Question: I am creating a countdown timer in XAML.
The numbers shift down as the timer counts down, with the previous number and the next number faded out with a 'LinearGradientBrush' applied to an 'OpacityMask' as in the example below.

I have used the following XAML to do this ...
'''
<Grid>
<Grid.OpacityMask>
<LinearGradientBrush StartPoint="0.5,0.0" EndPoint="0.5,1.0" SpreadMethod="Pad" MappingMode="RelativeToBoundingBox">
<GradientStop Offset="0.0" Color="Transparent" />
<GradientStop Offset="0.5" Color="White" />
<GradientStop Offset="1.0" Color="Transparent" />
</LinearGradientBrush>
</Grid.OpacityMask>
<Grid HorizontalAlignment="Center" VerticalAlignment="Center">
<Grid.RenderTransform>
<TranslateTransform Y="0" />
</Grid.RenderTransform>
<Grid.RowDefinitions>
<RowDefinition Height="Auto" />
<RowDefinition Height="Auto" />
<RowDefinition Height="Auto" />
<RowDefinition Height="Auto" />
</Grid.RowDefinitions>
<Grid.ColumnDefinitions>
<ColumnDefinition Width="Auto" />
<ColumnDefinition Width="Auto" />
</Grid.ColumnDefinitions>
<!-- TextBlock definitions here --->
</Grid>
</Grid>
'''
However the 'LinearGradientBrush' also moves when I shift the 'TranslateTransform' of the 'TextBlock' container grid. It appears as though the opacity is calculated, the transform is applied.
It also seems a little odd that the 'LinearGradientBrush' seems to be independent of the size of the parent 'Grid' that it is applied to. It appears instead that it is applied relative to its visible contents i.e. the child 'Grid'. Is there a way to override this?
How can I achieve this effect of animating under a linear gradient?
Full code that should just be paste-able into a UserControl. To test, just adjust the transform 'Y' value ...
'''
<UserControl x:Class="MicroBugless.View.UserControls.CountdownWidget"
xmlns="http://schemas.microsoft.com/winfx/2006/xaml/presentation"
xmlns:x="http://schemas.microsoft.com/winfx/2006/xaml"
xmlns:mc="http://schemas.openxmlformats.org/markup-compatibility/2006"
xmlns:d="http://schemas.microsoft.com/expression/blend/2008"
mc:Ignorable="d"
d:DesignHeight="300" d:DesignWidth="300">
<Grid Background="Black">
<Grid>
<Grid.OpacityMask>
<LinearGradientBrush StartPoint="0.5,0.0" EndPoint="0.5,1.0" SpreadMethod="Pad" MappingMode="RelativeToBoundingBox">
<GradientStop Offset="0.0" Color="Transparent" />
<GradientStop Offset="0.5" Color="White" />
<GradientStop Offset="1.0" Color="Transparent" />
</LinearGradientBrush>
</Grid.OpacityMask>
<Grid HorizontalAlignment="Center" VerticalAlignment="Center">
<Grid.RenderTransform>
<TranslateTransform Y="0" />
</Grid.RenderTransform>
<Grid.RowDefinitions>
<RowDefinition Height="Auto" />
<RowDefinition Height="Auto" />
<RowDefinition Height="Auto" />
<RowDefinition Height="Auto" />
</Grid.RowDefinitions>
<TextBlock Grid.Row="0" Text="000" Foreground="White" />
<TextBlock Grid.Row="1" Text="001" Foreground="White" />
<TextBlock Grid.Row="2" Text="002" Foreground="White" />
<TextBlock Grid.Row="3" Text="003" Foreground="White" />
</Grid>
</Grid>
</Grid>
</UserControl>
'''
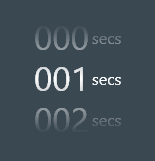
Answer: Ok, figured it out.
The 'OpacityMask' is applied relative to the visible content for some reason. Translating the visible content therefore has no effect on the 'OpacityMask'.
You can make the background of the parent grid very slightly opaque to ensure that the 'visible' content is defined as the boundaries of the parent Grid as desired.
i.e.
'''
<Grid Background="#<PHONE>">
<Grid.OpacityMask>
...
</Grid.OpacityMask>
...
<!-- Child Grid with TranslateTransform here -->
...
</Grid>
'''